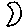
Label: moon